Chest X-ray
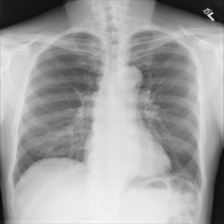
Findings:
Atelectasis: negative
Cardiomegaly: negative
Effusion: negative
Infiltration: negative
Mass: positive
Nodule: negative
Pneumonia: negative
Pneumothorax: negative
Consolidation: negative
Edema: negative
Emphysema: negative
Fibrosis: negative
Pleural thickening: negative
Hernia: negative